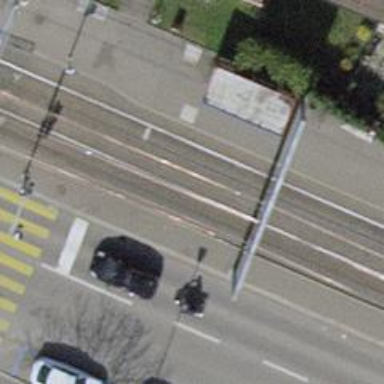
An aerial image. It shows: Tram stop for public transport.